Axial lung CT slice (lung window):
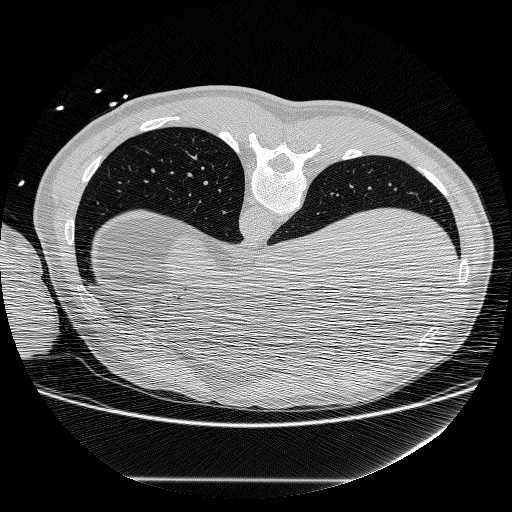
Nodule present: no